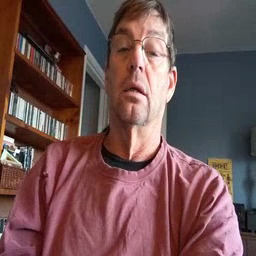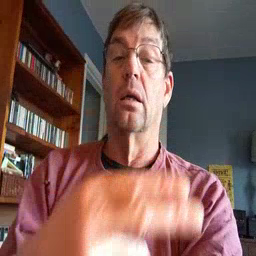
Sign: cut